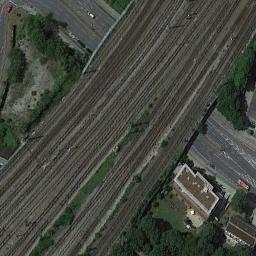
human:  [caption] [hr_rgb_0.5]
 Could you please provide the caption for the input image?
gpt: These railways go through a clearing and some roads are under the railway .

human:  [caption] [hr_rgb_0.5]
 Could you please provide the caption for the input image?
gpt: There are several buildings beside the railway .

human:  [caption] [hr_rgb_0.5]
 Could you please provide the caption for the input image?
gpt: The railway is next to some trees and grass .

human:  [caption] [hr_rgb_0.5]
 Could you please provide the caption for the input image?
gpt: There are about ten railway lines here .

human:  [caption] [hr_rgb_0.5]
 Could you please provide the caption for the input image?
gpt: There are some green bushes and buildings beside the railway .